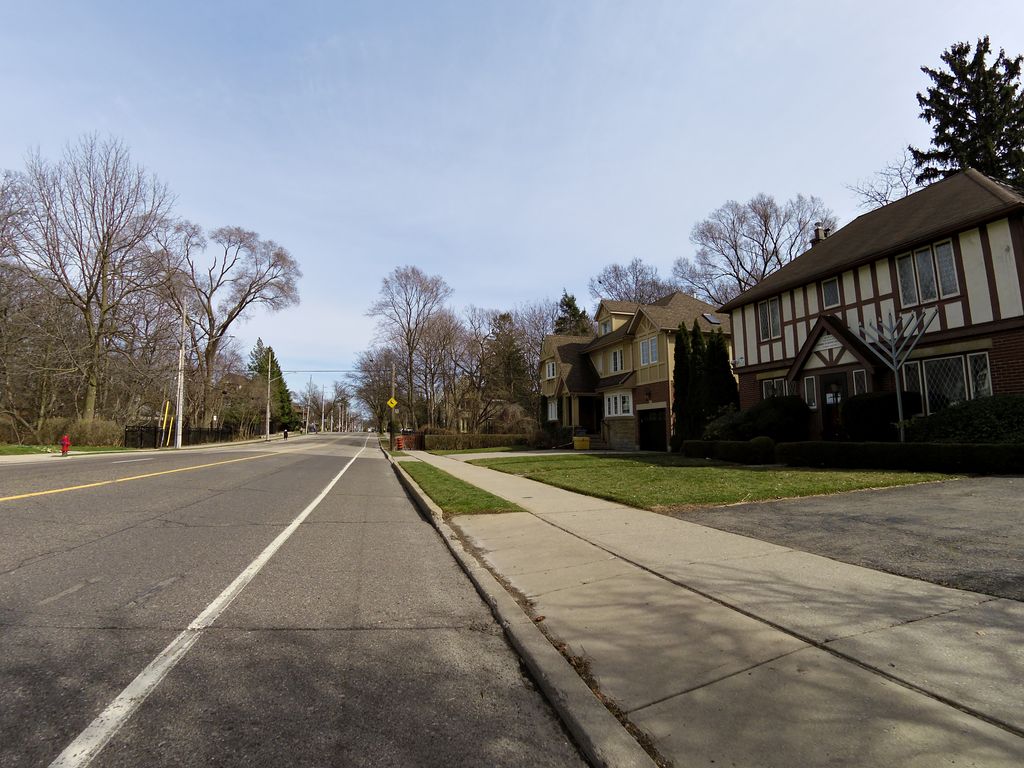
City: hamilton